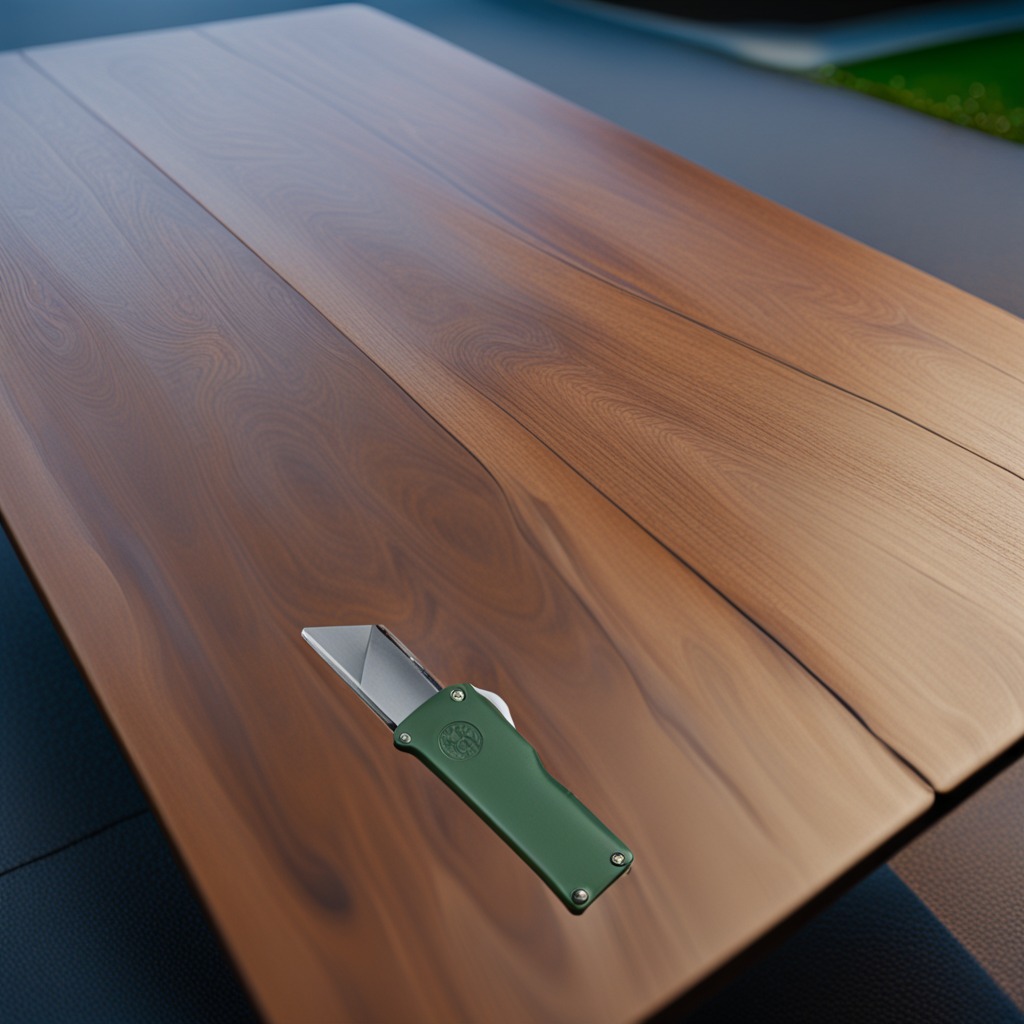
A utility knife is lying on a table with faint burn marks in a small garage at twilight.